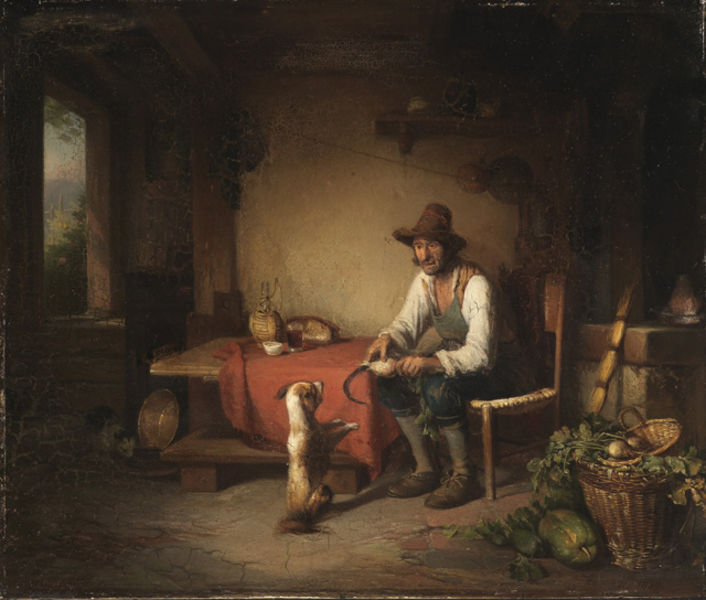
Titel: Italienischer Bauer mit Hund spielend
Künstler: Johann Baptist Kirner
Standort: Karlsruhe
Institution: Staatliche Kunsthalle Karlsruhe
Schlagwörter: dunkel, gemälde, laub, mann, vogel, grün, landschaft, sitzen, braun, bunt, fenster, glas, holz, hut, lampe, licht, raum, stroh, stuhl, tisch, tische, tür, zimmer, ausblick, haus, hund, obst, rot, schloss, tier, tuch, malerei, bart, flasche, hemd, hose, mütze, regal, wand, arm, messer, schale, schüssel, stein, bild, holland, innenraum, niederlande, schauen, tischdecke, tischtuch, öl, hütte, boden, land, futter, interieur, sessel, sitzend, decke, innen, pflanzen, borte, arbeit, genre, kamin, ofen, engel, früchte, gemüse, kanne, krug, kürbis, hündchen, schürze, farbig, düster, sitz, italien, süden, schuhe, ernte, getreide, körbe, farbe, bauernhof, hof, idylle, bank, essen, wein, einfach, spielen, kerze, korb, brot, esszimmer, tasse, balken, stube, besen, bauer, zwiebel, melone, spiel, fussboden, katze, ärmlich, füttern, fütterung, brett, geschirr, sichel, genreszene, mahl, küche, ländlich, springen, dunkle, dressiert, dressur, firniss, männchen, kniebundhose, holländisch, käse, räuber, armut, hirte, weinflasche, sense, bitten, wirtshaus, betteln, fesnter, landschaftsausblick, schinkel, historisch, wohnraum, kunststück, zuhause, regel, landwirt, bescheiden, rüben, inteieur, regalbrett, tuck, rettich, hit, korbflasche, mannn, kor, dressieren, landschaf, house, dog, drinne, hat, genrestück, ro, rübe, italienb, harvest, neiderländer, rotes tischtuch, farner, garvest, katze#rot